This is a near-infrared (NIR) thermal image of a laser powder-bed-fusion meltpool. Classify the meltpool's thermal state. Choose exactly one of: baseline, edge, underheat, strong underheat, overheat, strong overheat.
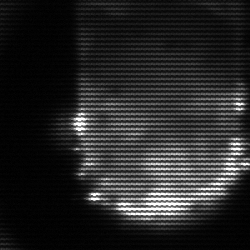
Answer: baseline